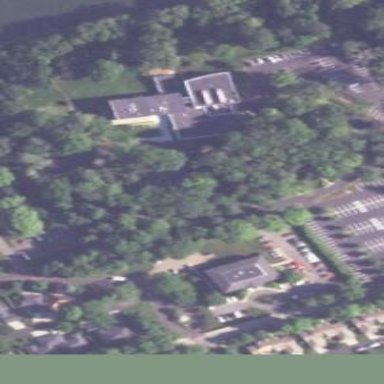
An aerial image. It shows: University.